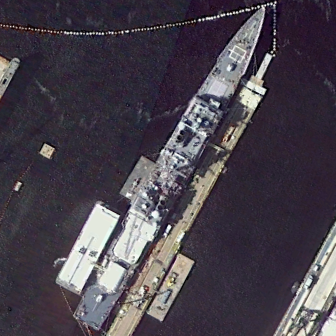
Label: cruiser